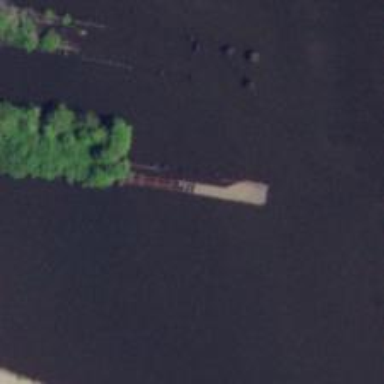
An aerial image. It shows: Pier that is in ruins.